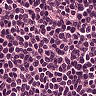
Metastatic tissue present: no